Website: ulta-beauty
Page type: store-pickup
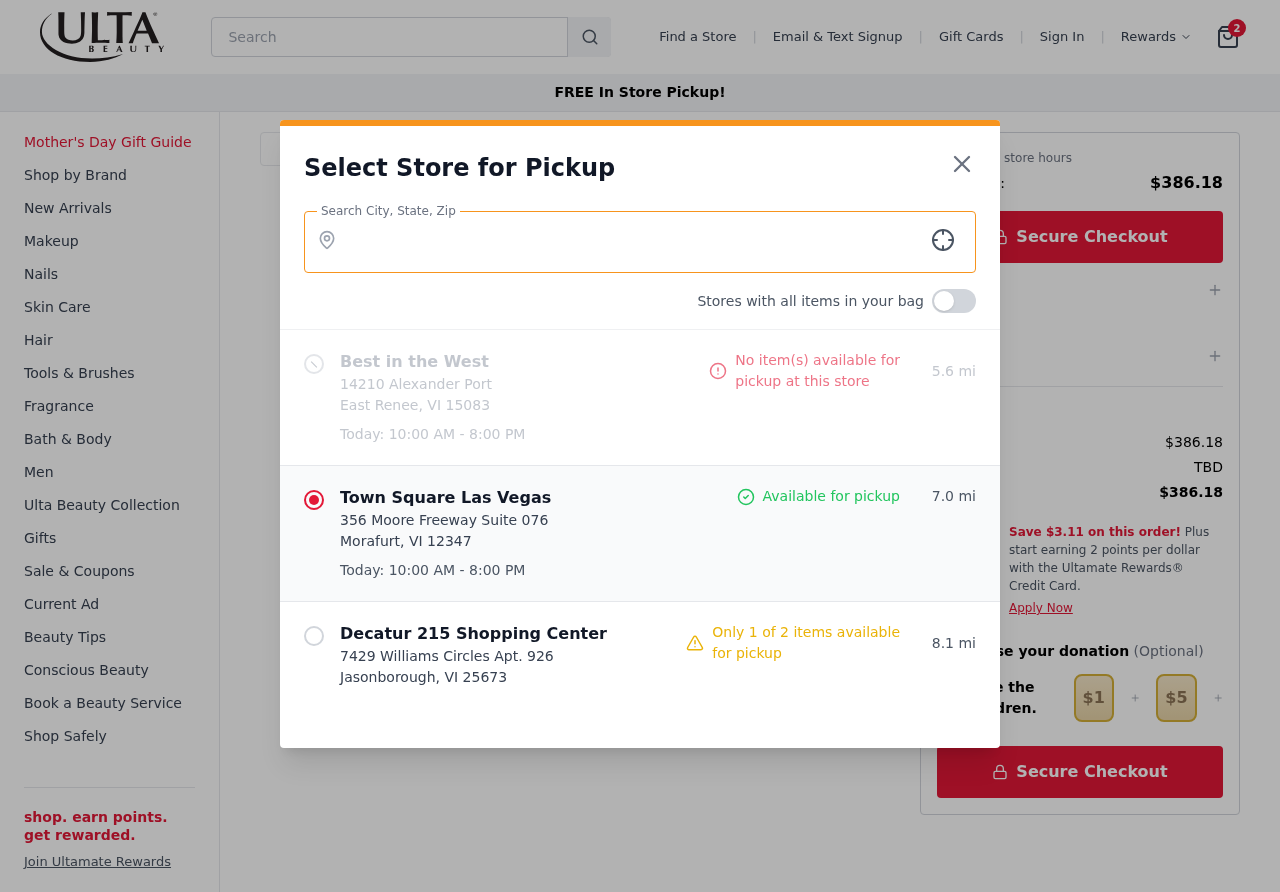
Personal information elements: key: PII_CITY
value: Dennishaven
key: PII_LOCATION1_CITY_STATE_ZIP
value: East Renee, VI 15083
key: PII_LOCATION1_NAME
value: Best in the West
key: PII_LOCATION1_STREET
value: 14210 Alexander Port
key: PII_LOCATION2_CITY_STATE_ZIP
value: Morafurt, VI 12347
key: PII_LOCATION2_NAME
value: Town Square Las Vegas
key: PII_LOCATION2_STREET
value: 356 Moore Freeway Suite 076
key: PII_LOCATION3_CITY_STATE_ZIP
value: Jasonborough, VI 25673
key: PII_LOCATION3_NAME
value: Decatur 215 Shopping Center
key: PII_LOCATION3_STREET
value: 7429 Williams Circles Apt. 926
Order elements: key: ORDER_NUM_ITEMS
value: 2
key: ORDER_TOTAL
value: $386.18
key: ORDER_SUBTOTAL
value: $386.18
Search elements: key: HEADER_SEARCH
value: Search
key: SEARCH_STORE_LOCATION
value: Dennishaven